Question: I deployed my application on , installed own CA, create self-signed certificate and certificate for server (https working good). How can I activate signed by my CA and working only with it?

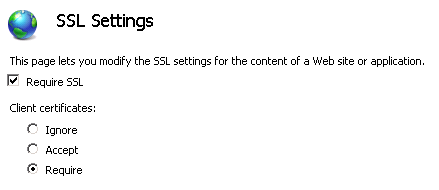
Answer: The two viable options you have, you already described in your comments.
One is to use Azure VM and IIS (I don't like it) - there you know what to do.
The other one is to use a Web Role (Cloud Service) and do the things described in the <URL>. I advise you to take the Web Role path.
Or third option, is to wait until (if ever) Windows Azure Web Sites to unlock the required property in application host config. Check <URL> on what you need to do in your web.config in order to achieve your goal. The catch is that 'access' section under 'system.webServer/security' is locked at application host config level, and can only be unlocked when you have Azure Web Role.
Just fyi, <URL> when you use Azure Web Sites.